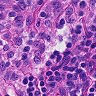
Metastatic tissue present: no